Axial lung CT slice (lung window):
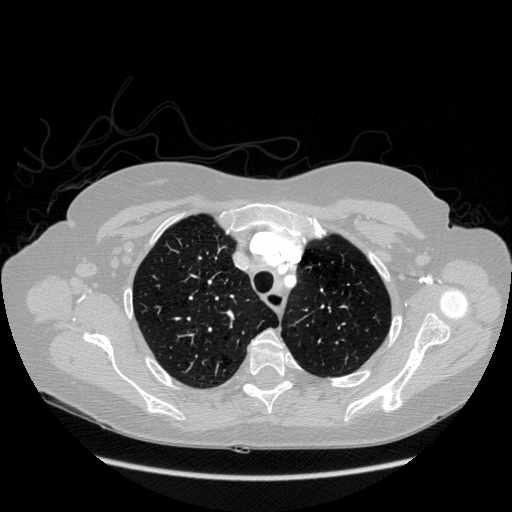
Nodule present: no